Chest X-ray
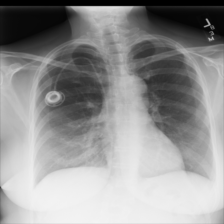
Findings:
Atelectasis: positive
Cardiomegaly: negative
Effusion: negative
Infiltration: negative
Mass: negative
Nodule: negative
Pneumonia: positive
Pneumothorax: negative
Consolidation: negative
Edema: negative
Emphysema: negative
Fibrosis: negative
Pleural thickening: negative
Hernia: negative